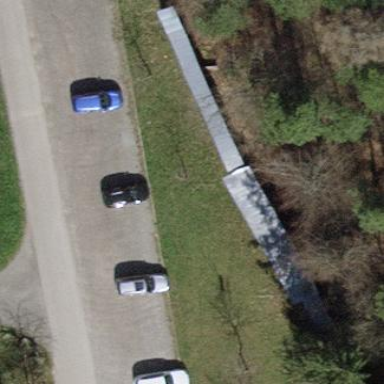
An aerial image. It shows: Parking area.